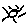
Label: sun